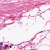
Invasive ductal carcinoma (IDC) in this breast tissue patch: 0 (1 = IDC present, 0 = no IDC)